Field crop: maize
Growth stage: 2
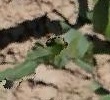
Species: maize